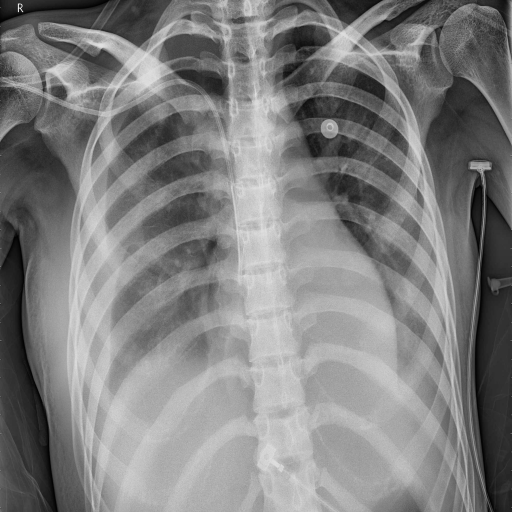
Finding: PNEUMONIA